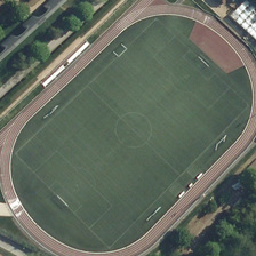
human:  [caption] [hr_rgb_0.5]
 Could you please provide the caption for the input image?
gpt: the ground track field is surrounded by trees .

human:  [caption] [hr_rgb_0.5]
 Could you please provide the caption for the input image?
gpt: Ground track field is located near the tree.

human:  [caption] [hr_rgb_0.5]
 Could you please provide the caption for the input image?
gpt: it is a football field with four other goals set on its both sides surrounded by running tracks .

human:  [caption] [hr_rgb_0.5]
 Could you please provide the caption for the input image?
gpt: The ground track is near the trees.

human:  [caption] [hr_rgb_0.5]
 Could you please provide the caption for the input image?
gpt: a field of land is located near the trees.